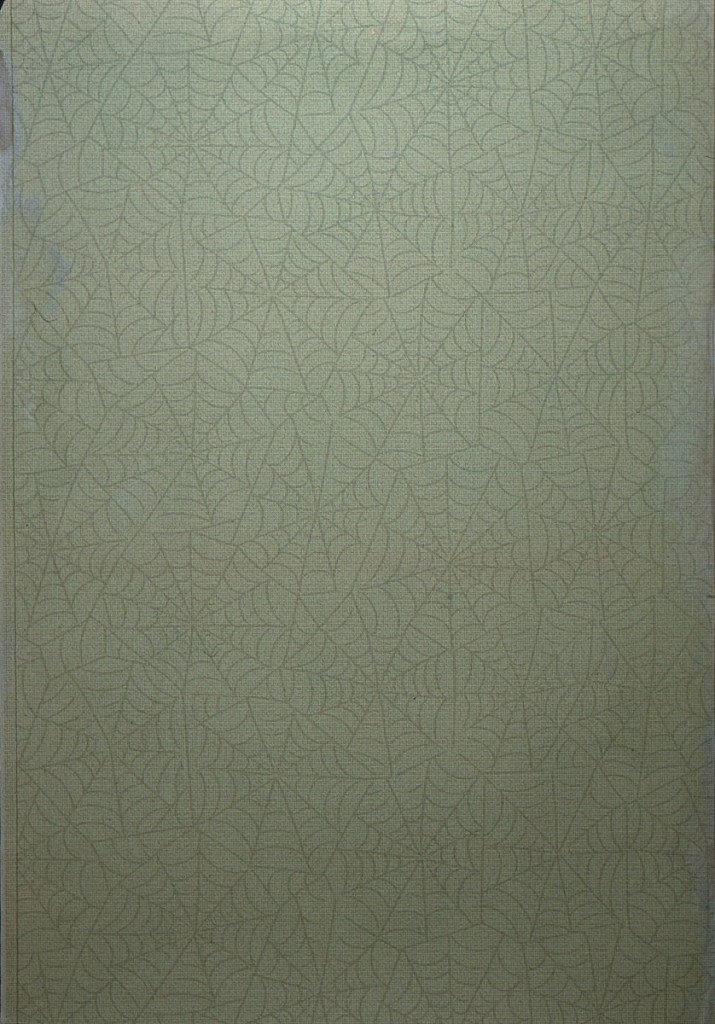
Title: Sidewall - sample
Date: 1906–08
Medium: Machine-printed paper
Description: All-over design of spiderwebs on background of tiny dots and very fine vermicelly-lines. Printed in chartreuse, dark green, brown on a pale chartreuse background.